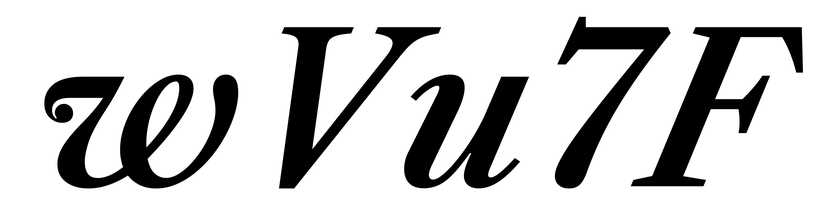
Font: LibreCaslonText-Italic_SemiBold_Italic